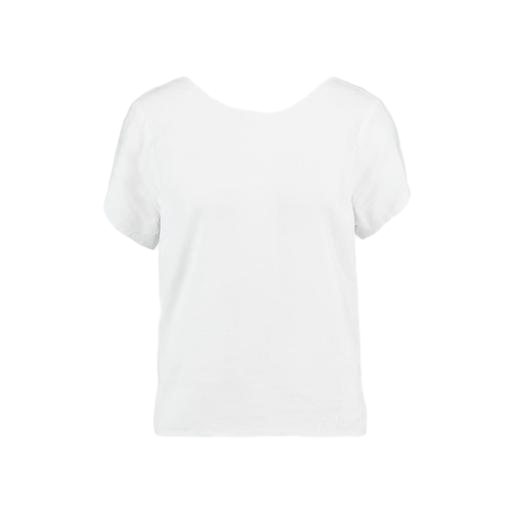
white petite t-shirt only macy, only white t-shirt, white pima t-shirt only macy, white background